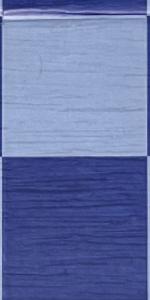
Label: Empty